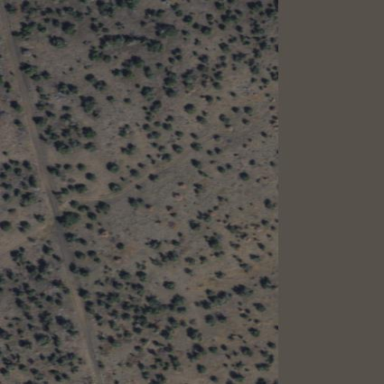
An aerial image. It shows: Patch of scrub vegetation.